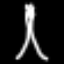
Label: The Eiffel Tower